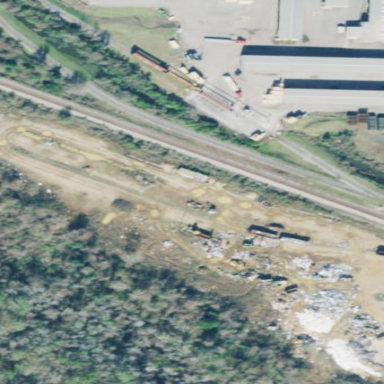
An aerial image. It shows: Scrap yard situated in industrial area.